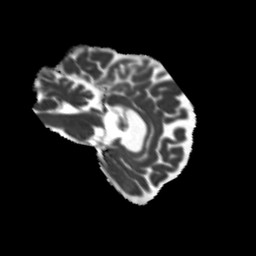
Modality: MD
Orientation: sagittal
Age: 64
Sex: female
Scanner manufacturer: siemens
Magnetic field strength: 3 T
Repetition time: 5.25 s
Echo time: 0.08 s